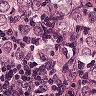
Metastatic tissue present: yes